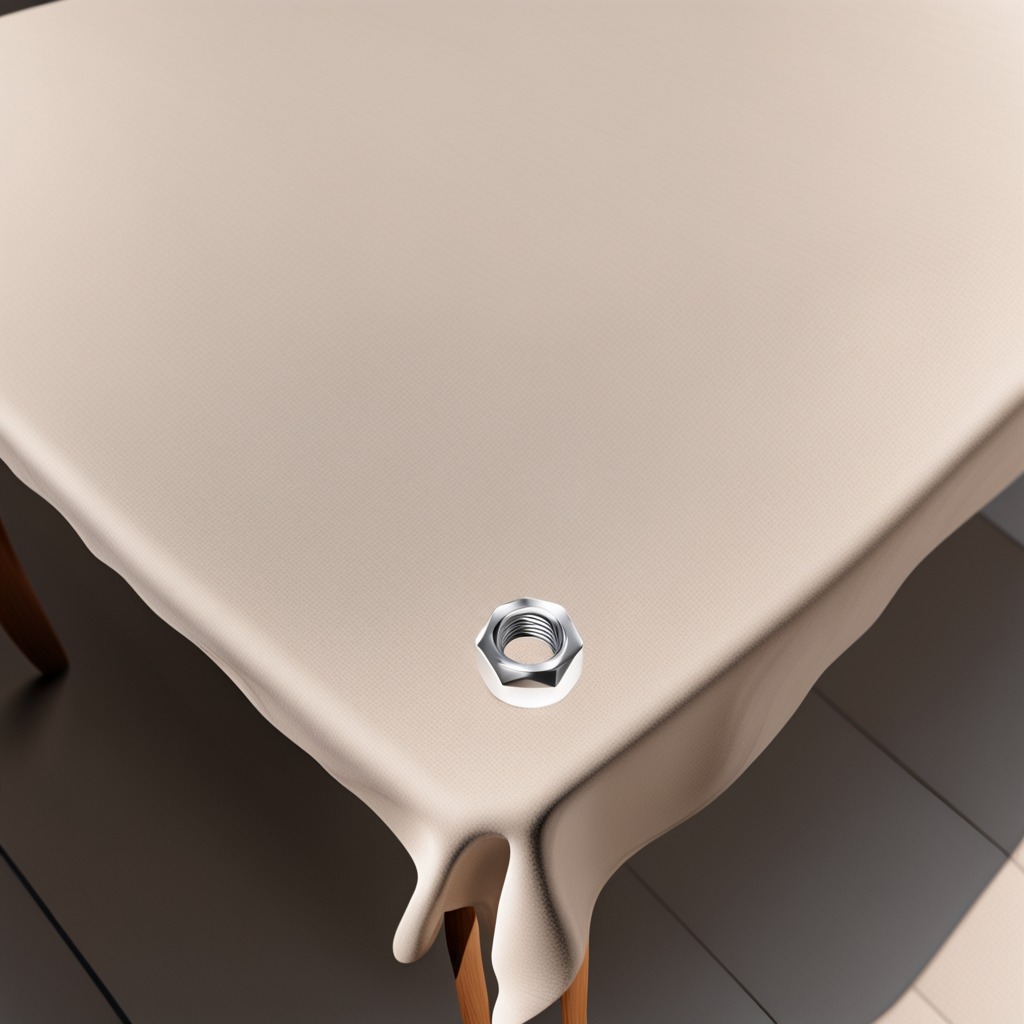
A metal nut lies on the wooden table in an outdoor workshop during daytime bright natural light soft shadows worn but beneath the cloth.